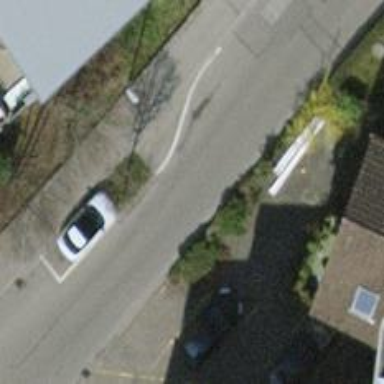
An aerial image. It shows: Chicane for traffic calming.